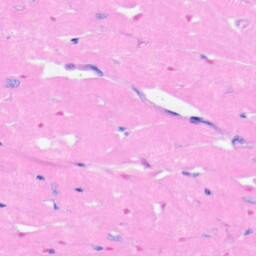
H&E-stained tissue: Heart